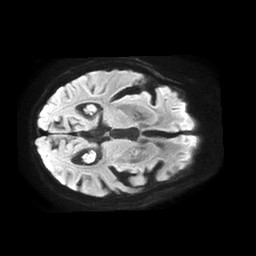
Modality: TRACE
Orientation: axial
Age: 85
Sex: female
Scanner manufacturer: philips
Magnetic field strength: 1.5 T
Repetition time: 4.6 s
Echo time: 0.08631 s